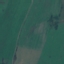
Land use / land cover: Pasture